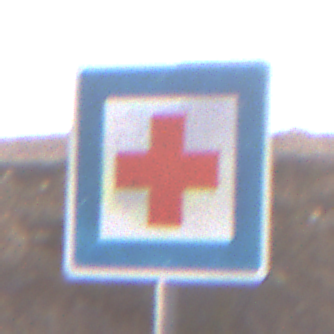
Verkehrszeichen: ErsteHilfe
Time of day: SunriseSunset
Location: Outdoor (Suburban)
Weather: PartlyCloudy
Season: NotSpecified
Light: Natural